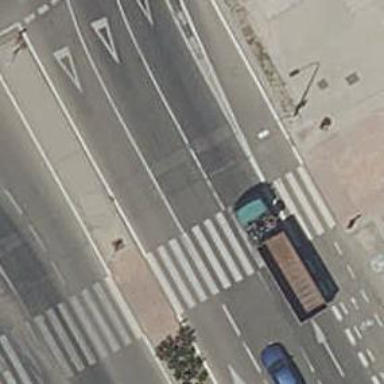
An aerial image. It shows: Crossing with traffic signals.